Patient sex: M
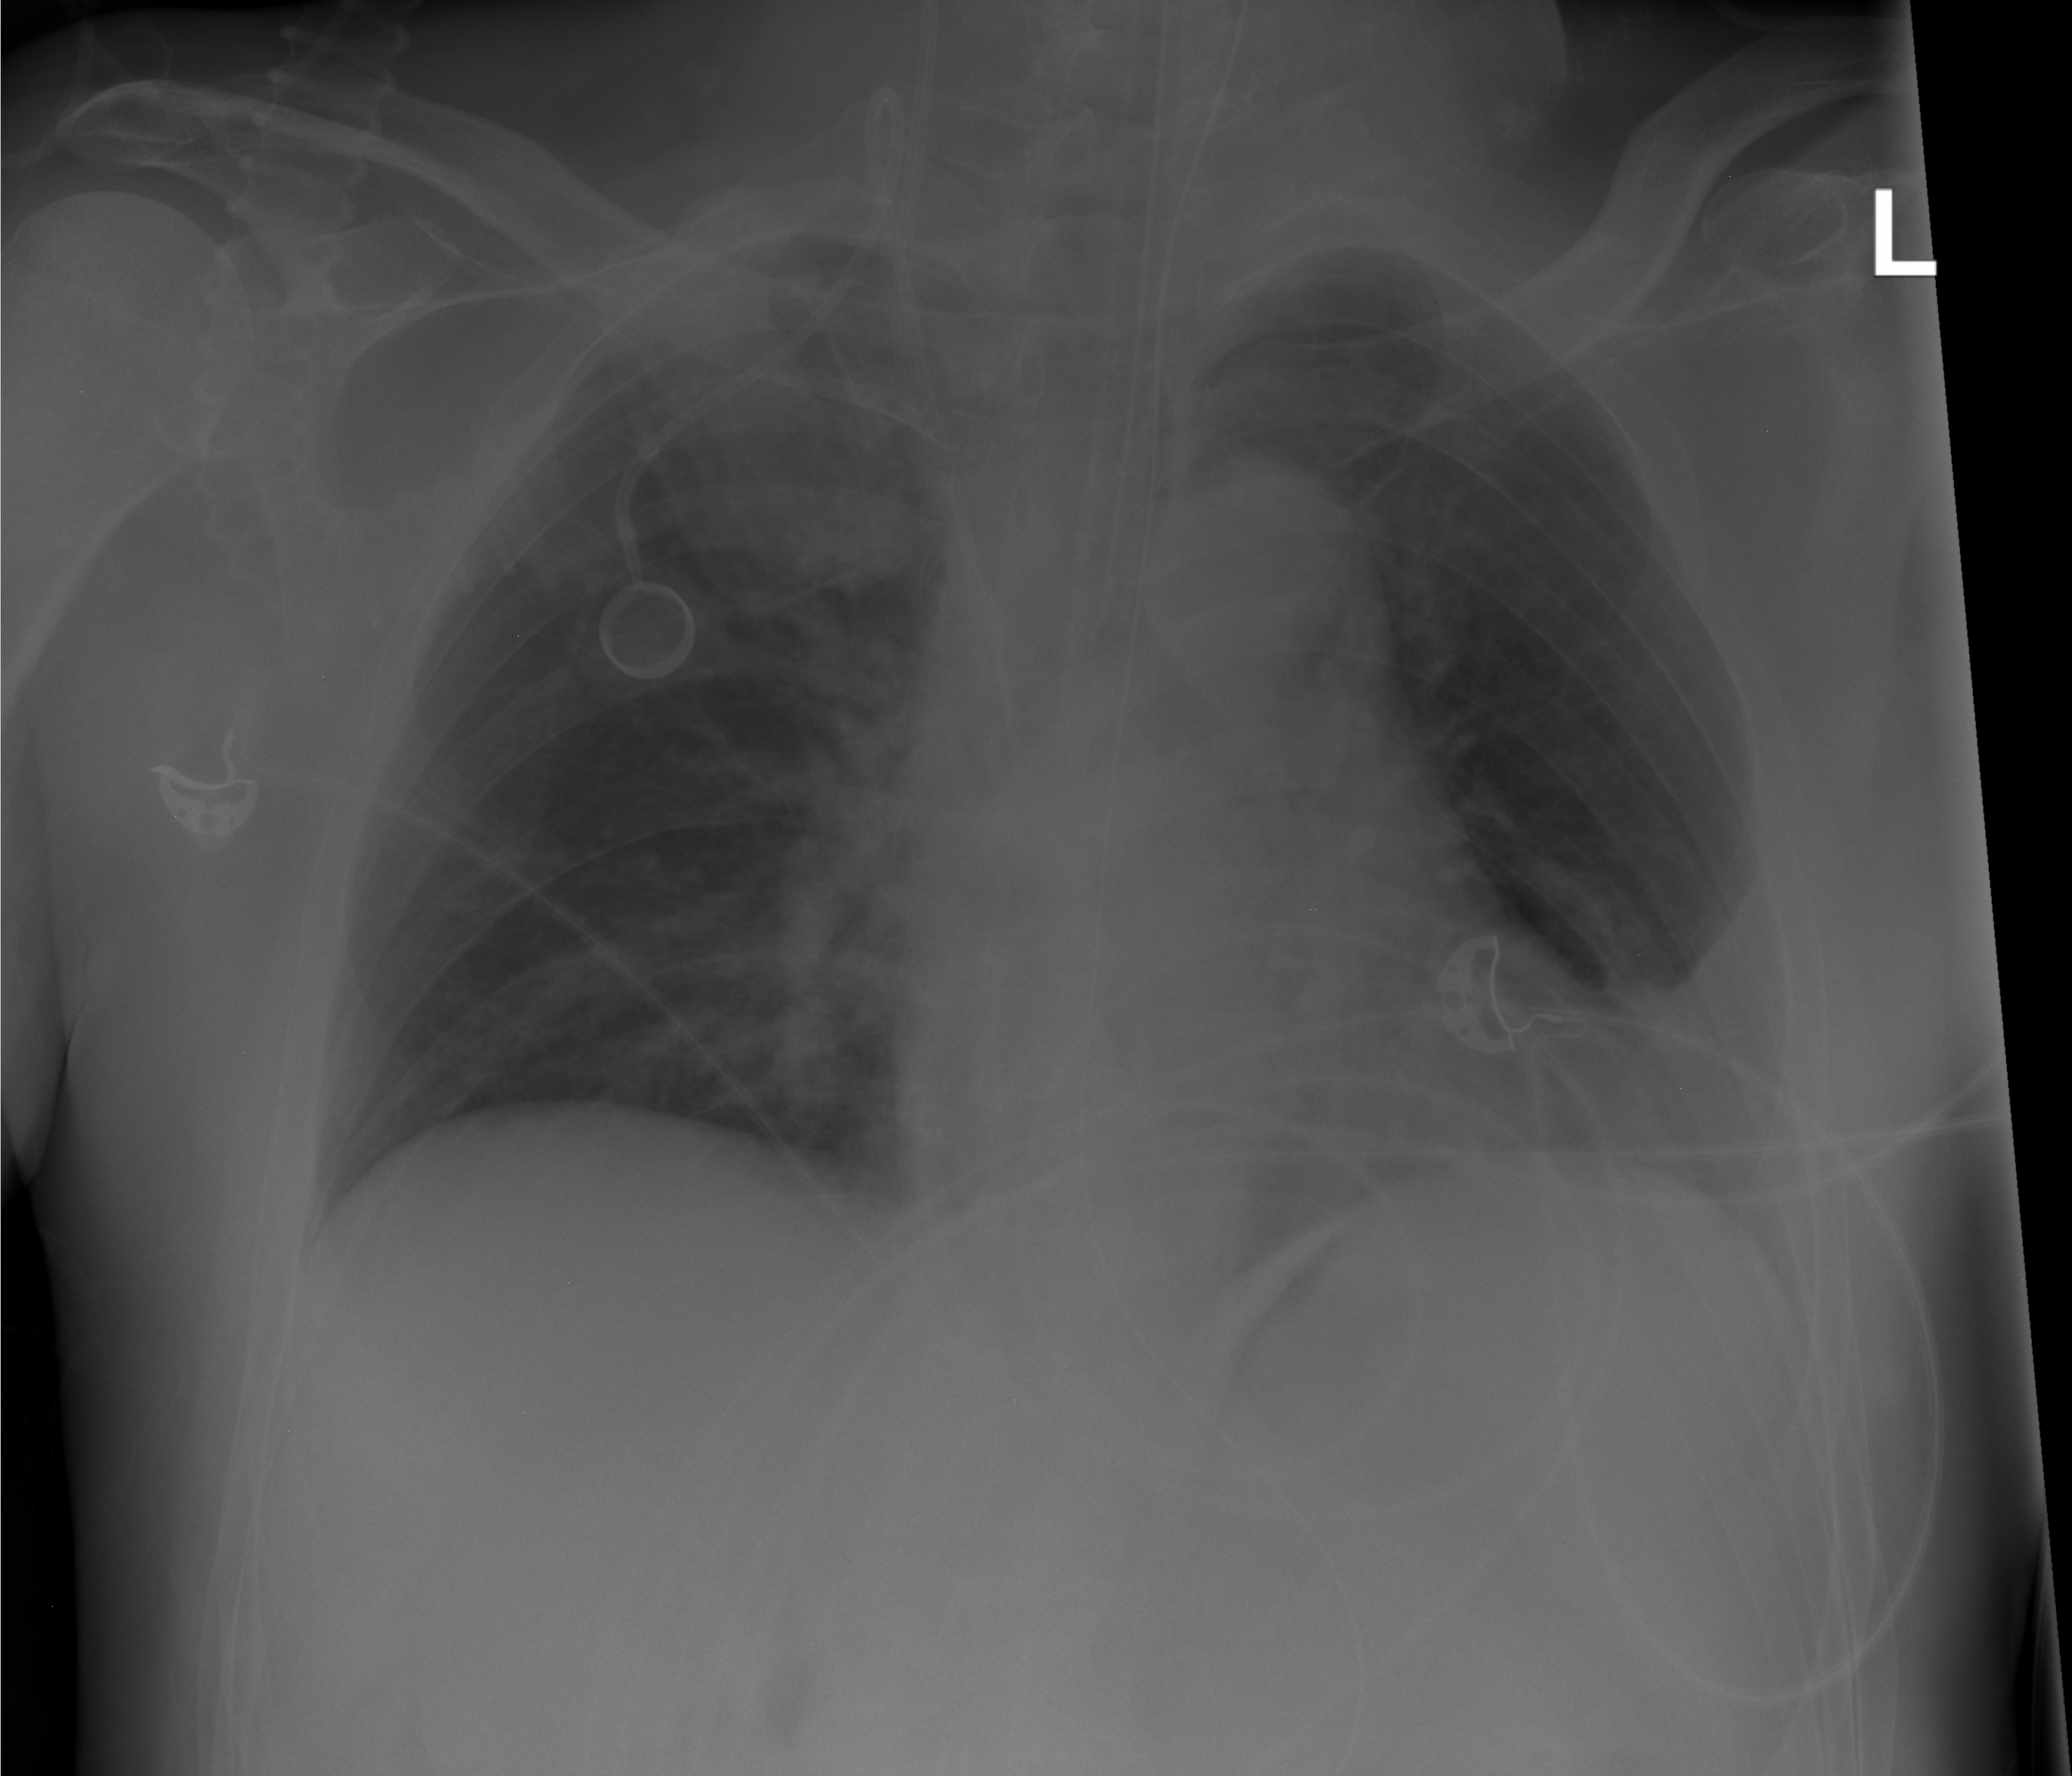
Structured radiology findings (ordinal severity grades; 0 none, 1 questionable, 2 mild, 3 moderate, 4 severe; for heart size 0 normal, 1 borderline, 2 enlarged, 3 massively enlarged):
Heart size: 2
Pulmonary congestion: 2
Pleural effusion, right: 0
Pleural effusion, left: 2
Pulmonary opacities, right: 0
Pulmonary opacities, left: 0
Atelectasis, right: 0
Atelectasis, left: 2